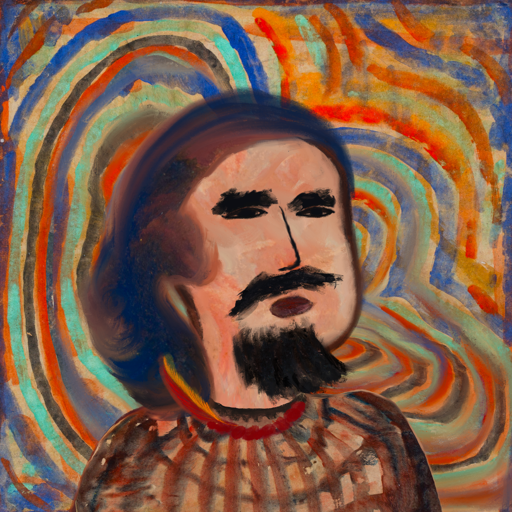
Background: Sisters, Head And Neck Side: Roy_Bahadur, Face Side: Mosgoul, Bust: Orphan, Hair Side: Mother_And_Son_Son, Head Accessory: Blank, Second Necklace: Blank, Necklace: Pipe, Baby: Blank